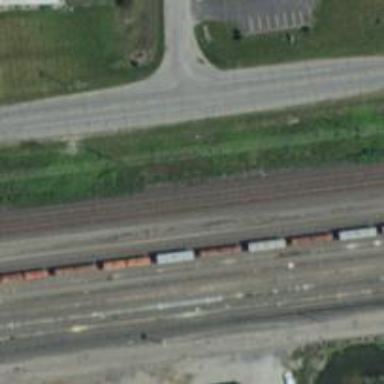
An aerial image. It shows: Railway track.